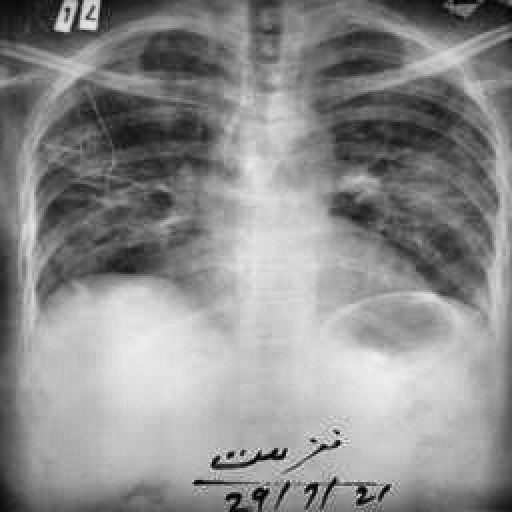
Finding: TUBERCULOSIS